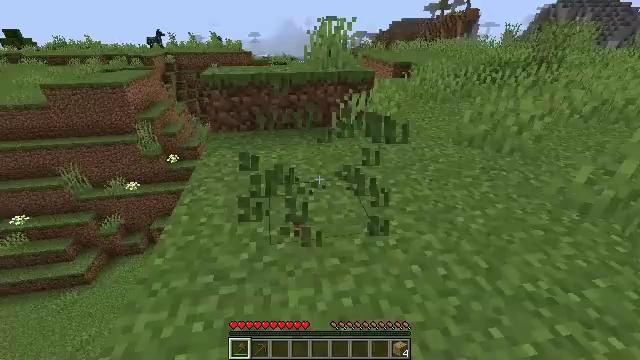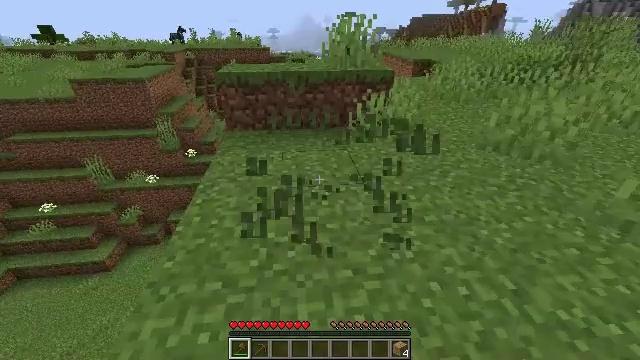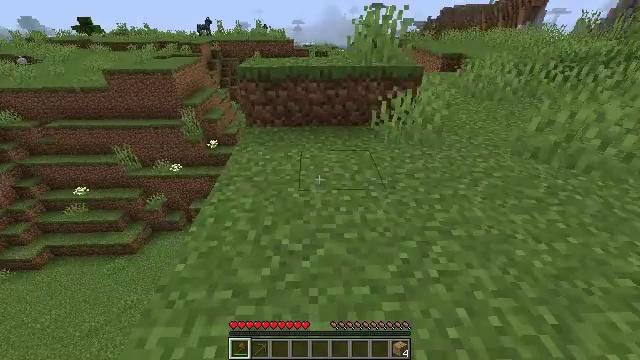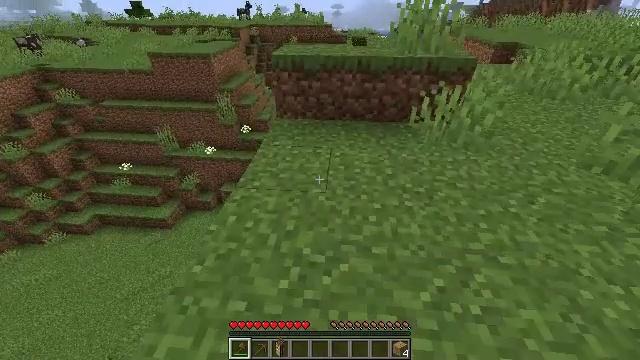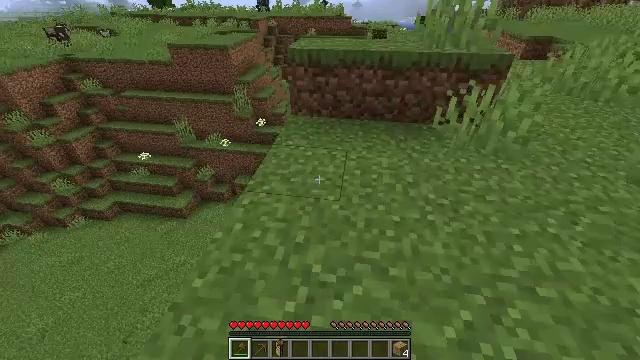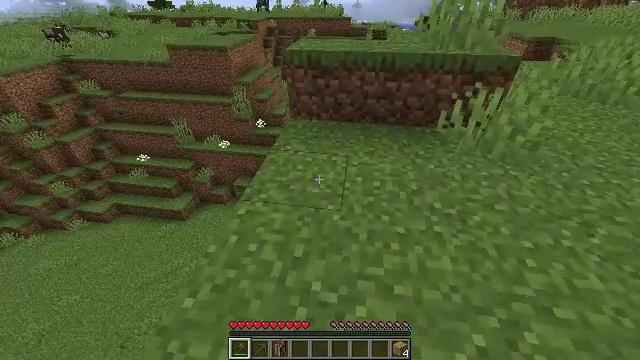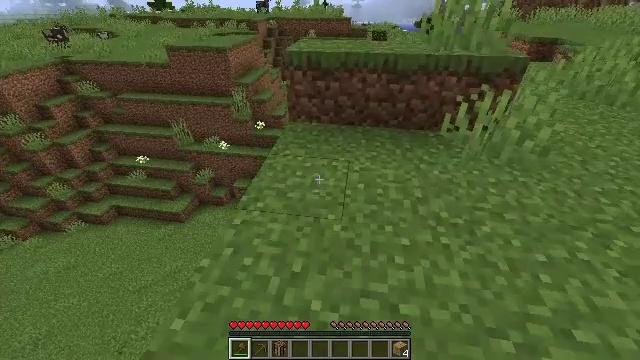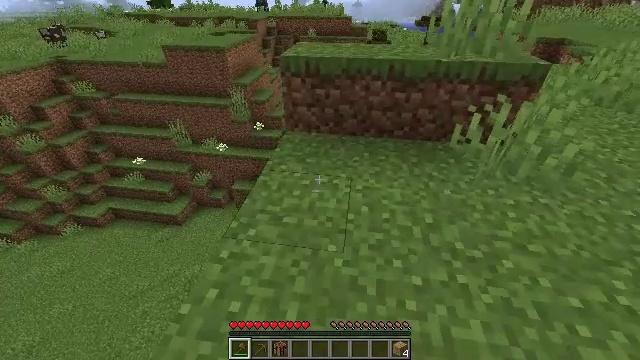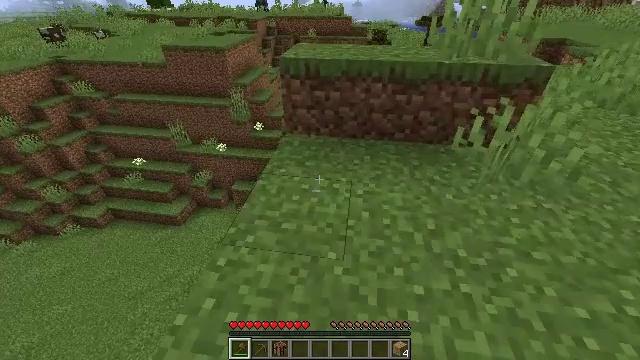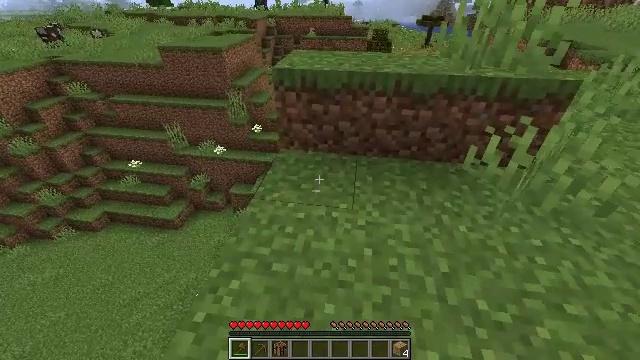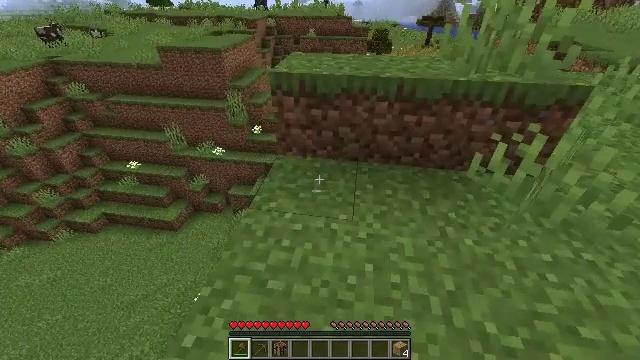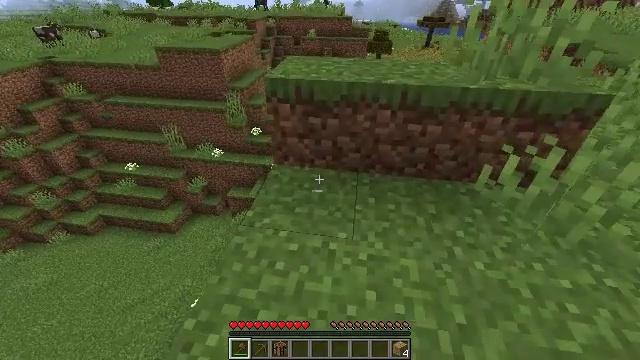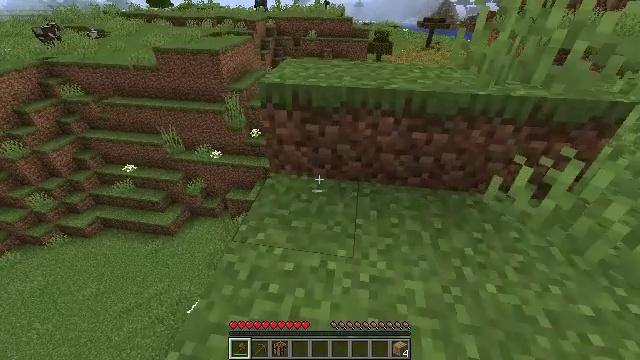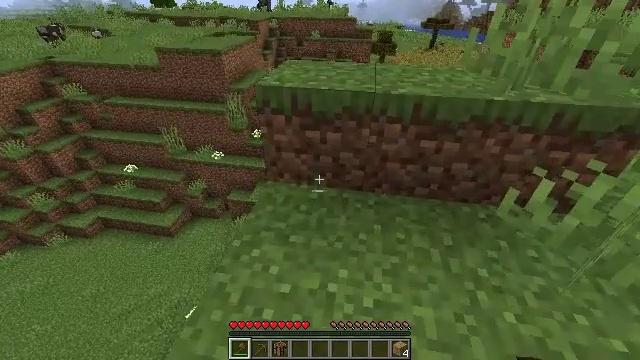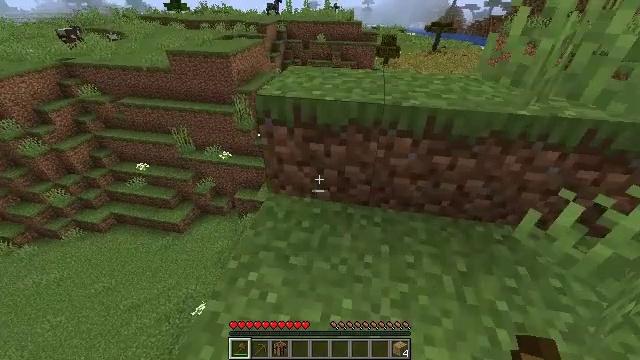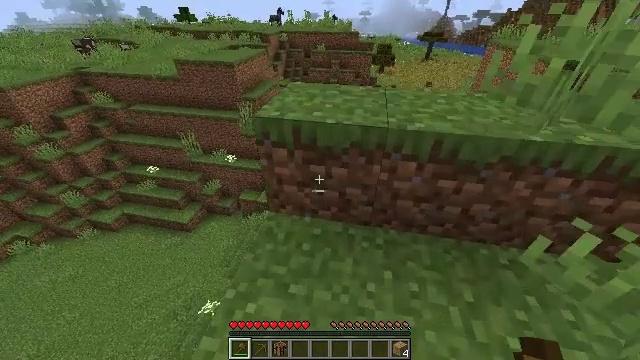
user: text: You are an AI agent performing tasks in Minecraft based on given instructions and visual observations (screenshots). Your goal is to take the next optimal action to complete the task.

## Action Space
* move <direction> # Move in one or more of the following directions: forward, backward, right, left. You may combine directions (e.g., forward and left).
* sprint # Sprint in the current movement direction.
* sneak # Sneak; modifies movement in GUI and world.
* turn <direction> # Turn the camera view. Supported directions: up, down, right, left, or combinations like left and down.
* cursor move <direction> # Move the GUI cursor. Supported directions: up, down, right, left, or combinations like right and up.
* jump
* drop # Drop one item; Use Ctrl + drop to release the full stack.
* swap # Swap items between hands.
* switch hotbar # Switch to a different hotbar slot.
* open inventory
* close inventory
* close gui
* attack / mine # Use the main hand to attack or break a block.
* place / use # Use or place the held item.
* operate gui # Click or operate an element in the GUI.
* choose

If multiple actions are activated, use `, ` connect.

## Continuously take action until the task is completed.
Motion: motion action
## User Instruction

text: Mine the white bed.
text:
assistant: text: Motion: move forward, turn left
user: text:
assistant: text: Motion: move forward, turn left and down
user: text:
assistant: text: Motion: move forward, turn left and down
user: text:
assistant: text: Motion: move forward, turn left and down
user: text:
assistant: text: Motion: move forward
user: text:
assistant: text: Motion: move forward
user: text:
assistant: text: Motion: move forward
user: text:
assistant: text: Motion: move forward
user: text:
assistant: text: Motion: move forward
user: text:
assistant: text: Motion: move forward
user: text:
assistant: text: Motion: move forward
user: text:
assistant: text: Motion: move forward
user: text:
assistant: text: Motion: move forward, sprint
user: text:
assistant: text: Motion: move forward, sprint, turn left
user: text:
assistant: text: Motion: move forward, sprint
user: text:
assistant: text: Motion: move forward, sprint
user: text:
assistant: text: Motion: move forward, sprint
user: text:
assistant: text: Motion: move forward, jump
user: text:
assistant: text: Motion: move forward, turn right, jump
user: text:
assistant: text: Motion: move forward, turn right, jump
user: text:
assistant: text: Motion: move forward, turn right and down, jump
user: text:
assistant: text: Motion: move forward and move right, turn right and down
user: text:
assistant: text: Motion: move forward and move right
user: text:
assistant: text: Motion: move forward and move right
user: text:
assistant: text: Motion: move forward and move right
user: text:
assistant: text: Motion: move forward and move right
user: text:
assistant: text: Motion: move forward and move right
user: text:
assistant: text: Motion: move forward
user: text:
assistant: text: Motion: move forward
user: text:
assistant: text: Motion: move forward, turn left and down